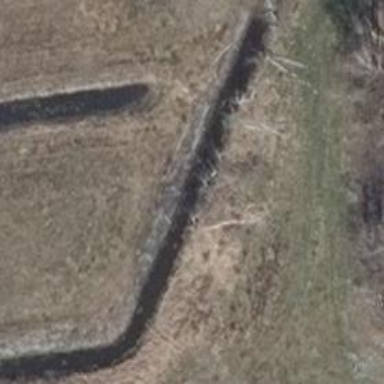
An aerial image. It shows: Culvert tunnel.